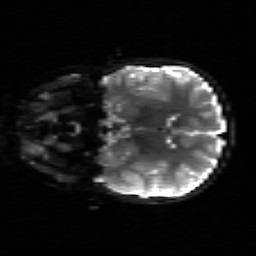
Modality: sbref
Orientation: coronal
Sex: female
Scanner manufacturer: siemens
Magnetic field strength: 3 T
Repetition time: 5 s
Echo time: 0.071 s